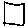
Label: square